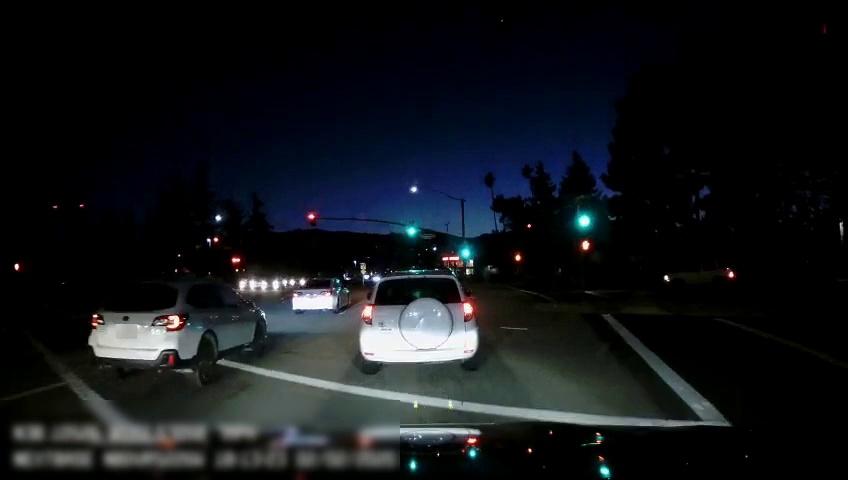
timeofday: Night
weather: Other
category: Drivable Space
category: Vehicles | SUV
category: Vehicles | SUV
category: Vehicles | Truck
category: Vehicles | SUV
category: Vehicles | Car
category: Vehicles | SUV
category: Vehicles | SUV
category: Vehicles | SUV
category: Lanes | Alternate Lane
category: Lanes | Alternate Lane
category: Traffic | Lights
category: Traffic | Lights
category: Traffic | Lights
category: Traffic | Lights
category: Traffic | Lights
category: Traffic | Lights
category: Traffic | Lights
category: Traffic | Lights
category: Traffic | Lights
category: Traffic | Lights
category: Traffic | Signs